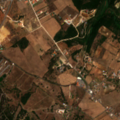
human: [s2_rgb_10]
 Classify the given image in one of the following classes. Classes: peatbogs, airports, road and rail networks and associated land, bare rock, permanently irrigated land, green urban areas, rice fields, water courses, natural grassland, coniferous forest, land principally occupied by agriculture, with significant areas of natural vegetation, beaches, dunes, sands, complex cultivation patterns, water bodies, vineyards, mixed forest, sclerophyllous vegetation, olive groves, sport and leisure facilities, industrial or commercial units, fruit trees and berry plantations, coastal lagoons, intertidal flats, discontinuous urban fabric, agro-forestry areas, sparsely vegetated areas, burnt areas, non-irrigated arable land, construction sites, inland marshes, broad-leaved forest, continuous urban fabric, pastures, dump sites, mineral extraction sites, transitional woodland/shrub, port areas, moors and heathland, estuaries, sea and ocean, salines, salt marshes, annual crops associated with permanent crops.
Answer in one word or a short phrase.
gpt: discontinuous urban fabric, annual crops associated with permanent crops, land principally occupied by agriculture, with significant areas of natural vegetation, mixed forest